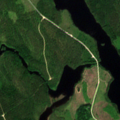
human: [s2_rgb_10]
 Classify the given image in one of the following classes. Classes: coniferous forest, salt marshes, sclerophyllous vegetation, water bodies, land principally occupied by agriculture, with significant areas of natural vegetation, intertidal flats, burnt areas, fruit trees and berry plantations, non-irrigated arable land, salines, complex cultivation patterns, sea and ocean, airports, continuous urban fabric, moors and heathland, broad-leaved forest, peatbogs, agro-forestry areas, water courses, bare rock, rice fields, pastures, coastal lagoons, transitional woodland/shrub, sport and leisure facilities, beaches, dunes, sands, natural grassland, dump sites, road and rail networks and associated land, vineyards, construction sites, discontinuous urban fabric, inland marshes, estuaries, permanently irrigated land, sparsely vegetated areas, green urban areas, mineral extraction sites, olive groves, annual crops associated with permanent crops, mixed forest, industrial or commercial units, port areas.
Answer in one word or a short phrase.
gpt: coniferous forest, mixed forest, water bodies